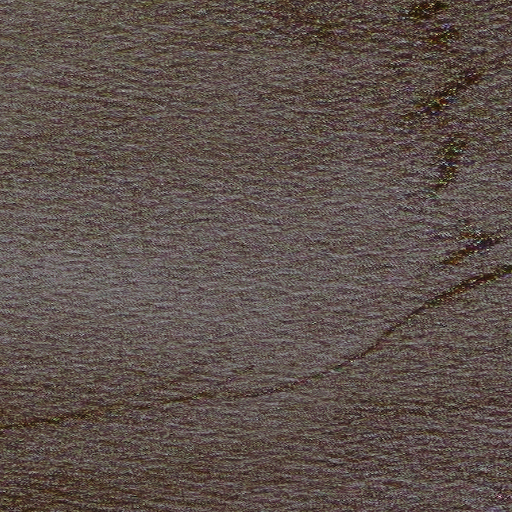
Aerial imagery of island in Alaska named Walrus Islands containing only unknown